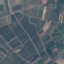
Land use / land cover: PermanentCrop